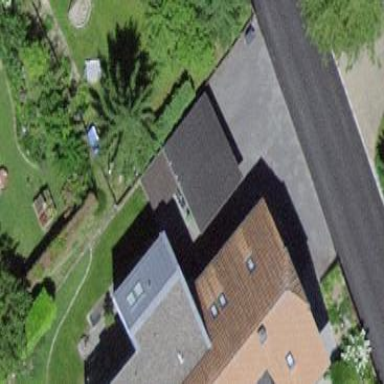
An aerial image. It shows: Carport building.